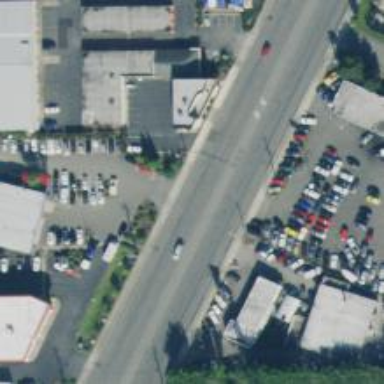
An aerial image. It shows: Primary highway with separate asphalt sidewalk.